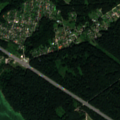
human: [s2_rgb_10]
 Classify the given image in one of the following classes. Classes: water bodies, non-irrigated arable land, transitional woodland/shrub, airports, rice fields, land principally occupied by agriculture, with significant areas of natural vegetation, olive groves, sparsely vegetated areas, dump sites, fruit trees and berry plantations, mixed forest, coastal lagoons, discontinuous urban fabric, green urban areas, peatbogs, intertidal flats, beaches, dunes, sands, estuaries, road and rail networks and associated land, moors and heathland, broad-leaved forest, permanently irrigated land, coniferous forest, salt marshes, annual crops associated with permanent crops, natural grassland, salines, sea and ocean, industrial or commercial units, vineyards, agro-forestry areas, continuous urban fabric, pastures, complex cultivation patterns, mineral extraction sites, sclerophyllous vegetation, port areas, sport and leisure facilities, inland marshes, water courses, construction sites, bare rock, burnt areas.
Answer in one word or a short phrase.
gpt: discontinuous urban fabric, land principally occupied by agriculture, with significant areas of natural vegetation, broad-leaved forest, coniferous forest, mixed forest, water bodies